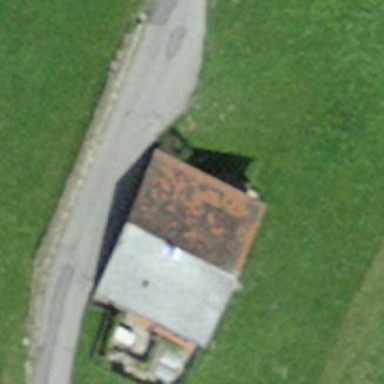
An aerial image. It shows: Farm building.